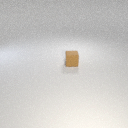
small brown rubber cube